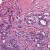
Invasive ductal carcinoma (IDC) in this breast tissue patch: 0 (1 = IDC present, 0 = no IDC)